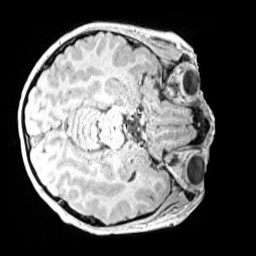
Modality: MP2RAGE
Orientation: axial
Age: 9
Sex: male
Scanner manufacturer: siemens
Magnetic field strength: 3 T
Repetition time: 4 s
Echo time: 0.00299 s